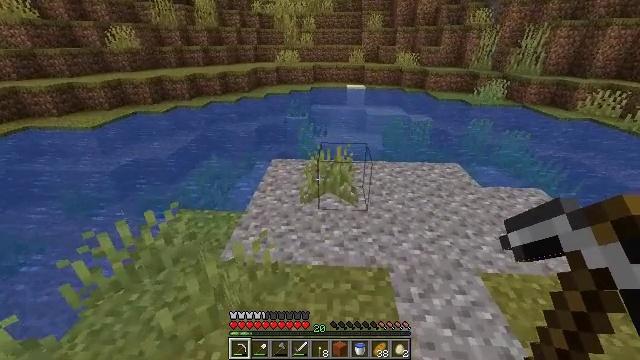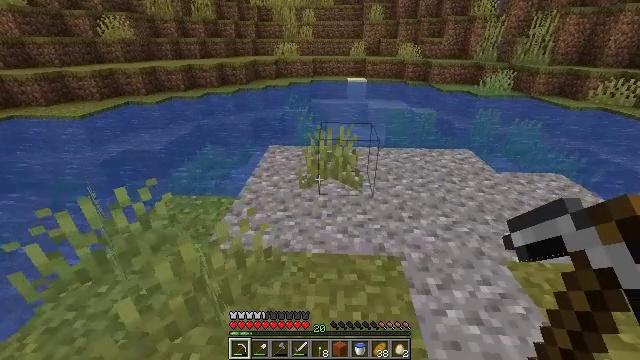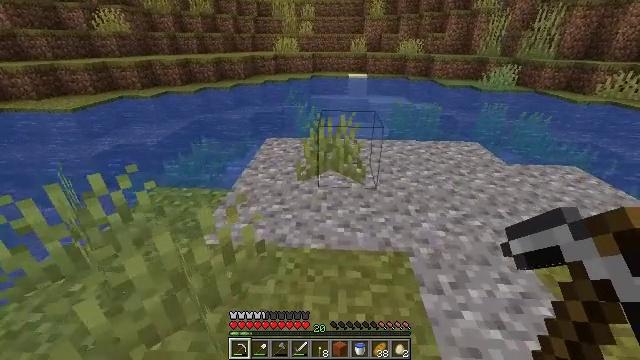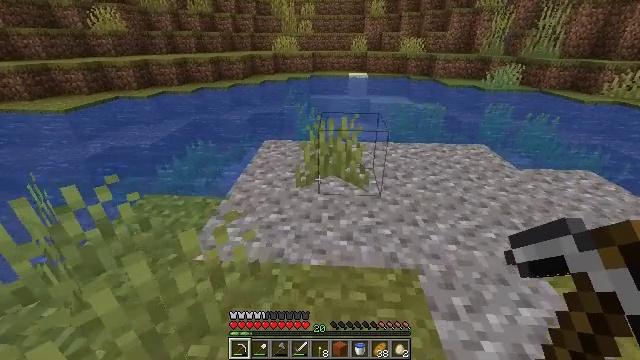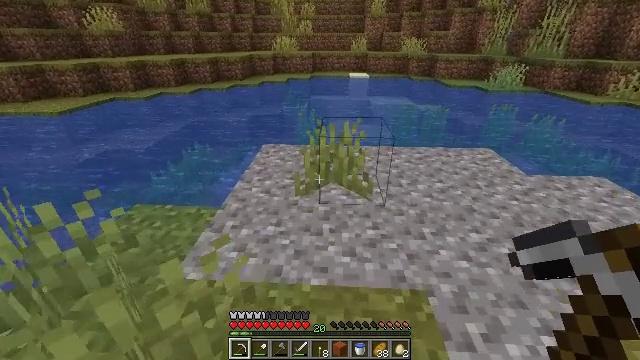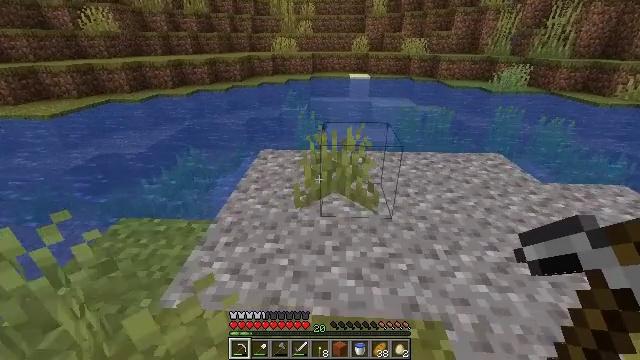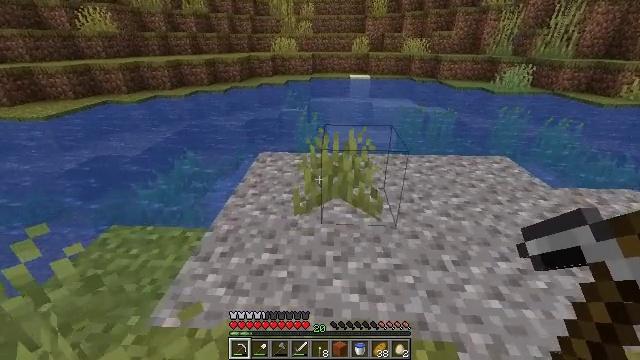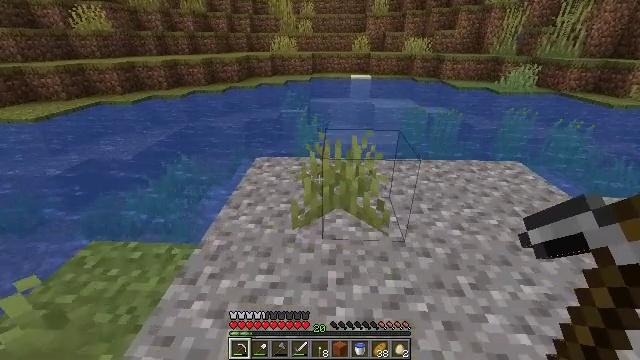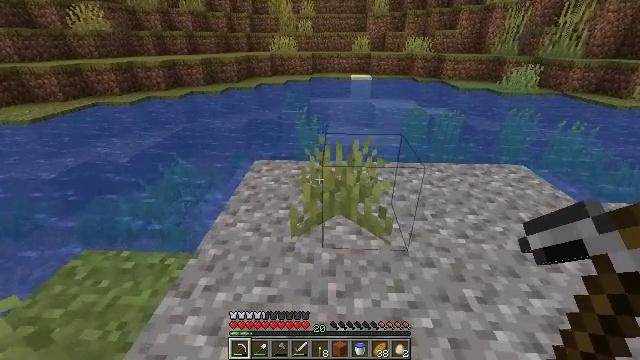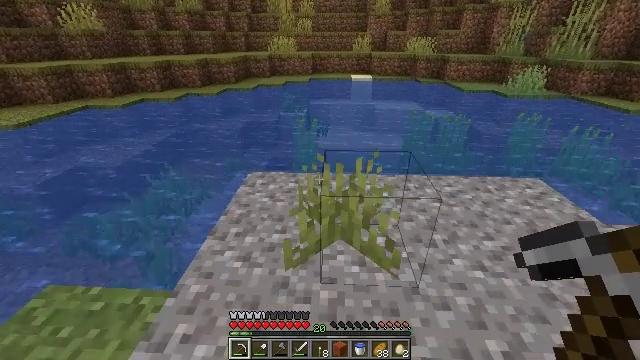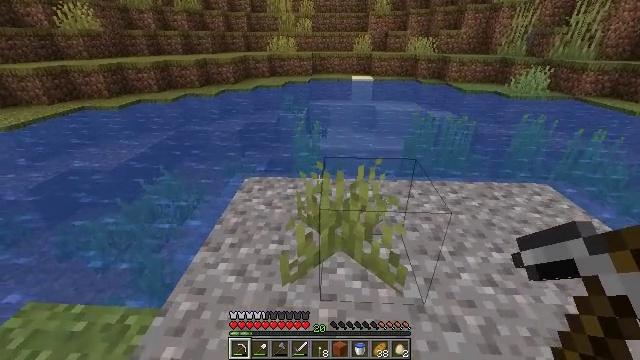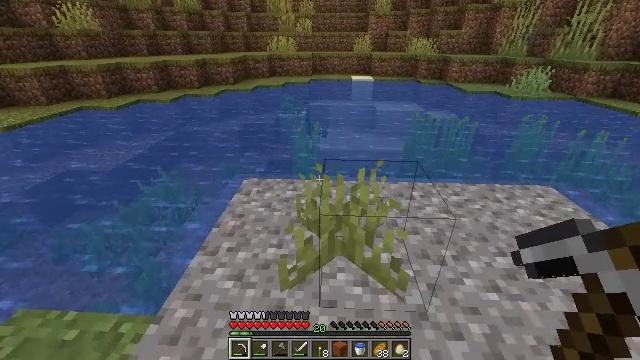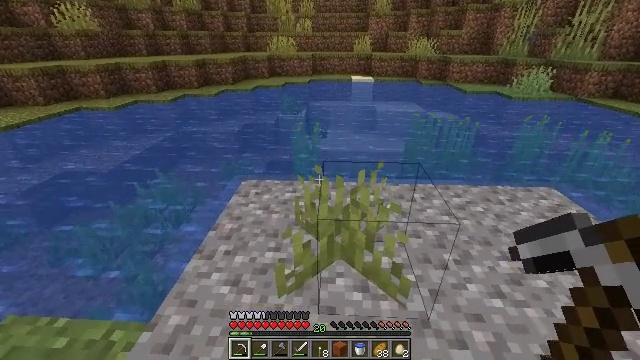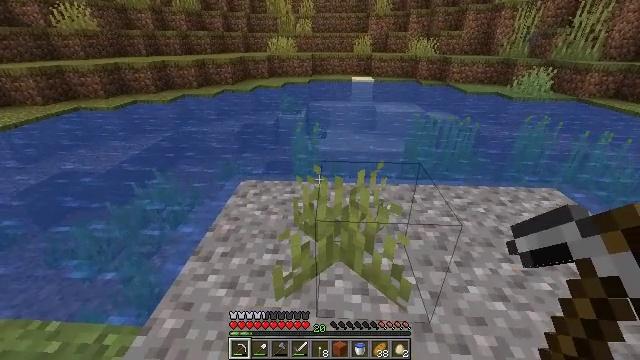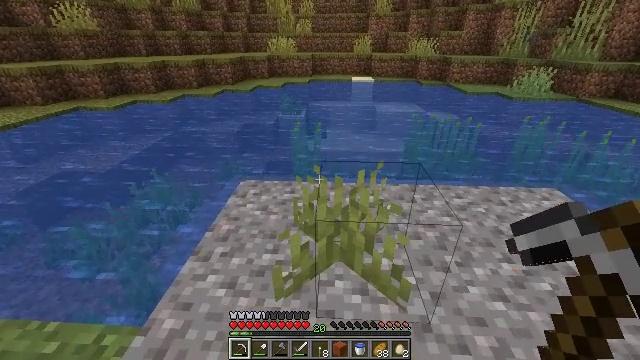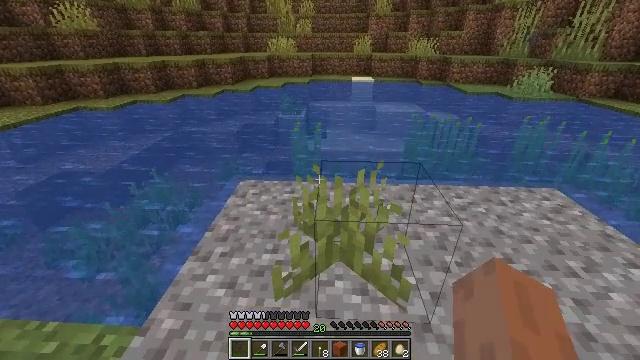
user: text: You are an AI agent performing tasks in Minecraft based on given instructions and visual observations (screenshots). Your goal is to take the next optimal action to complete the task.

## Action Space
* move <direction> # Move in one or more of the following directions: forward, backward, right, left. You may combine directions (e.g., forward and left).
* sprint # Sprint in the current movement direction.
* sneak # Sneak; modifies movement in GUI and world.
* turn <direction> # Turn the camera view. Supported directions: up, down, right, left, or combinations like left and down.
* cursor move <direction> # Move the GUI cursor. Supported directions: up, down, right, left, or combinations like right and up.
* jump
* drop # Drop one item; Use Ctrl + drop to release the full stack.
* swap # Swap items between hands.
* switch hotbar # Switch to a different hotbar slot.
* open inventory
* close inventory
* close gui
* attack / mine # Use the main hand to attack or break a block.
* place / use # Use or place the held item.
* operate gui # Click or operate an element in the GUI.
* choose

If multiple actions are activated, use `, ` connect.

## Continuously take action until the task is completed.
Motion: motion action
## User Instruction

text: Remove an iron pickaxe from the inventory.
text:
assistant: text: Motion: move forward
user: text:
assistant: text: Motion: move forward
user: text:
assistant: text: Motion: move forward
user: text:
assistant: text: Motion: move forward
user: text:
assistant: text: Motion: move forward
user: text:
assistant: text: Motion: move forward
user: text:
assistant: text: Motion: move forward
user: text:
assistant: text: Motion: move forward
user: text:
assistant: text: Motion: move forward
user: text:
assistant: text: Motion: no_op
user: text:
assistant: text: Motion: no_op
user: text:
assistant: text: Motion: no_op
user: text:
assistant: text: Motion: no_op
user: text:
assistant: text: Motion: no_op
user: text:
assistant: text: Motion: drop
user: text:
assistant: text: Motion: drop
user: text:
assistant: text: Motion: drop
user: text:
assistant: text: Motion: drop
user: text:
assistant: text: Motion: no_op
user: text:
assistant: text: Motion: no_op